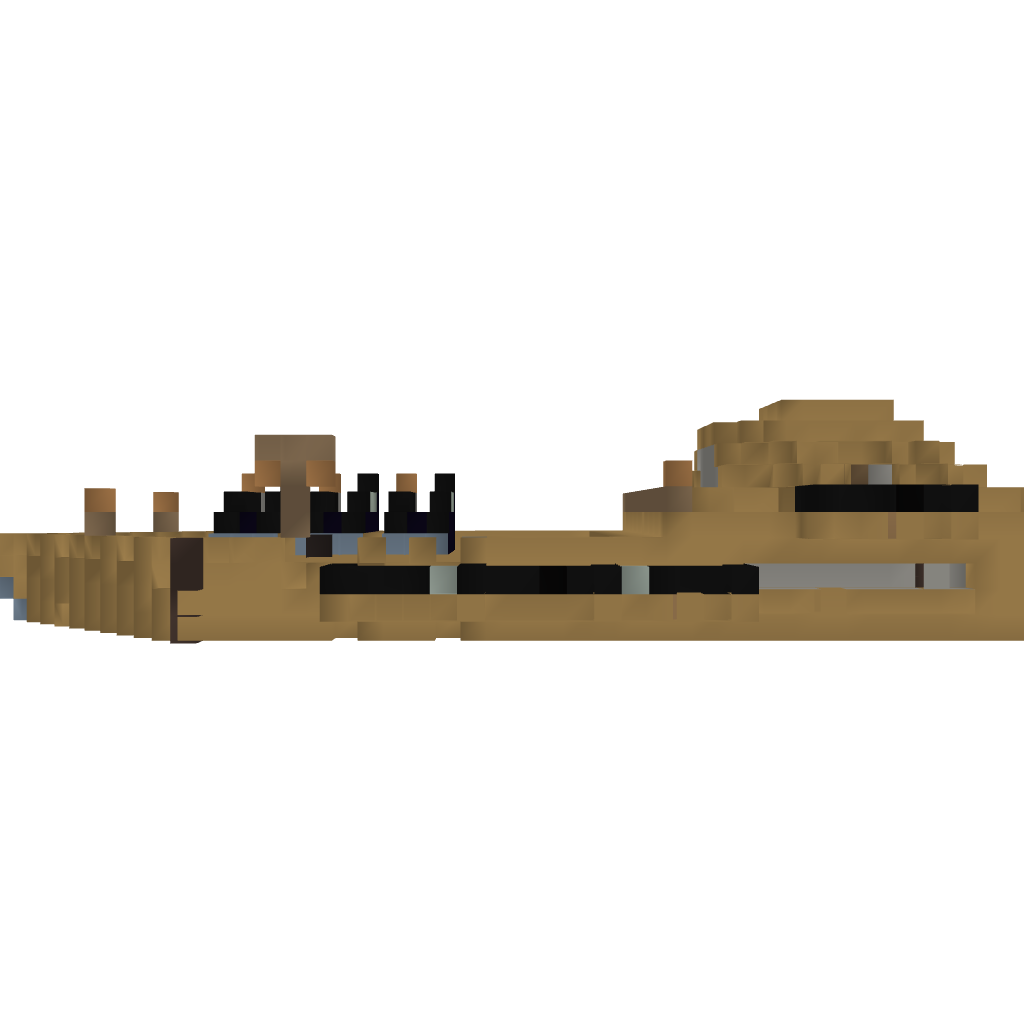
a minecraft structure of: Cannon Boat